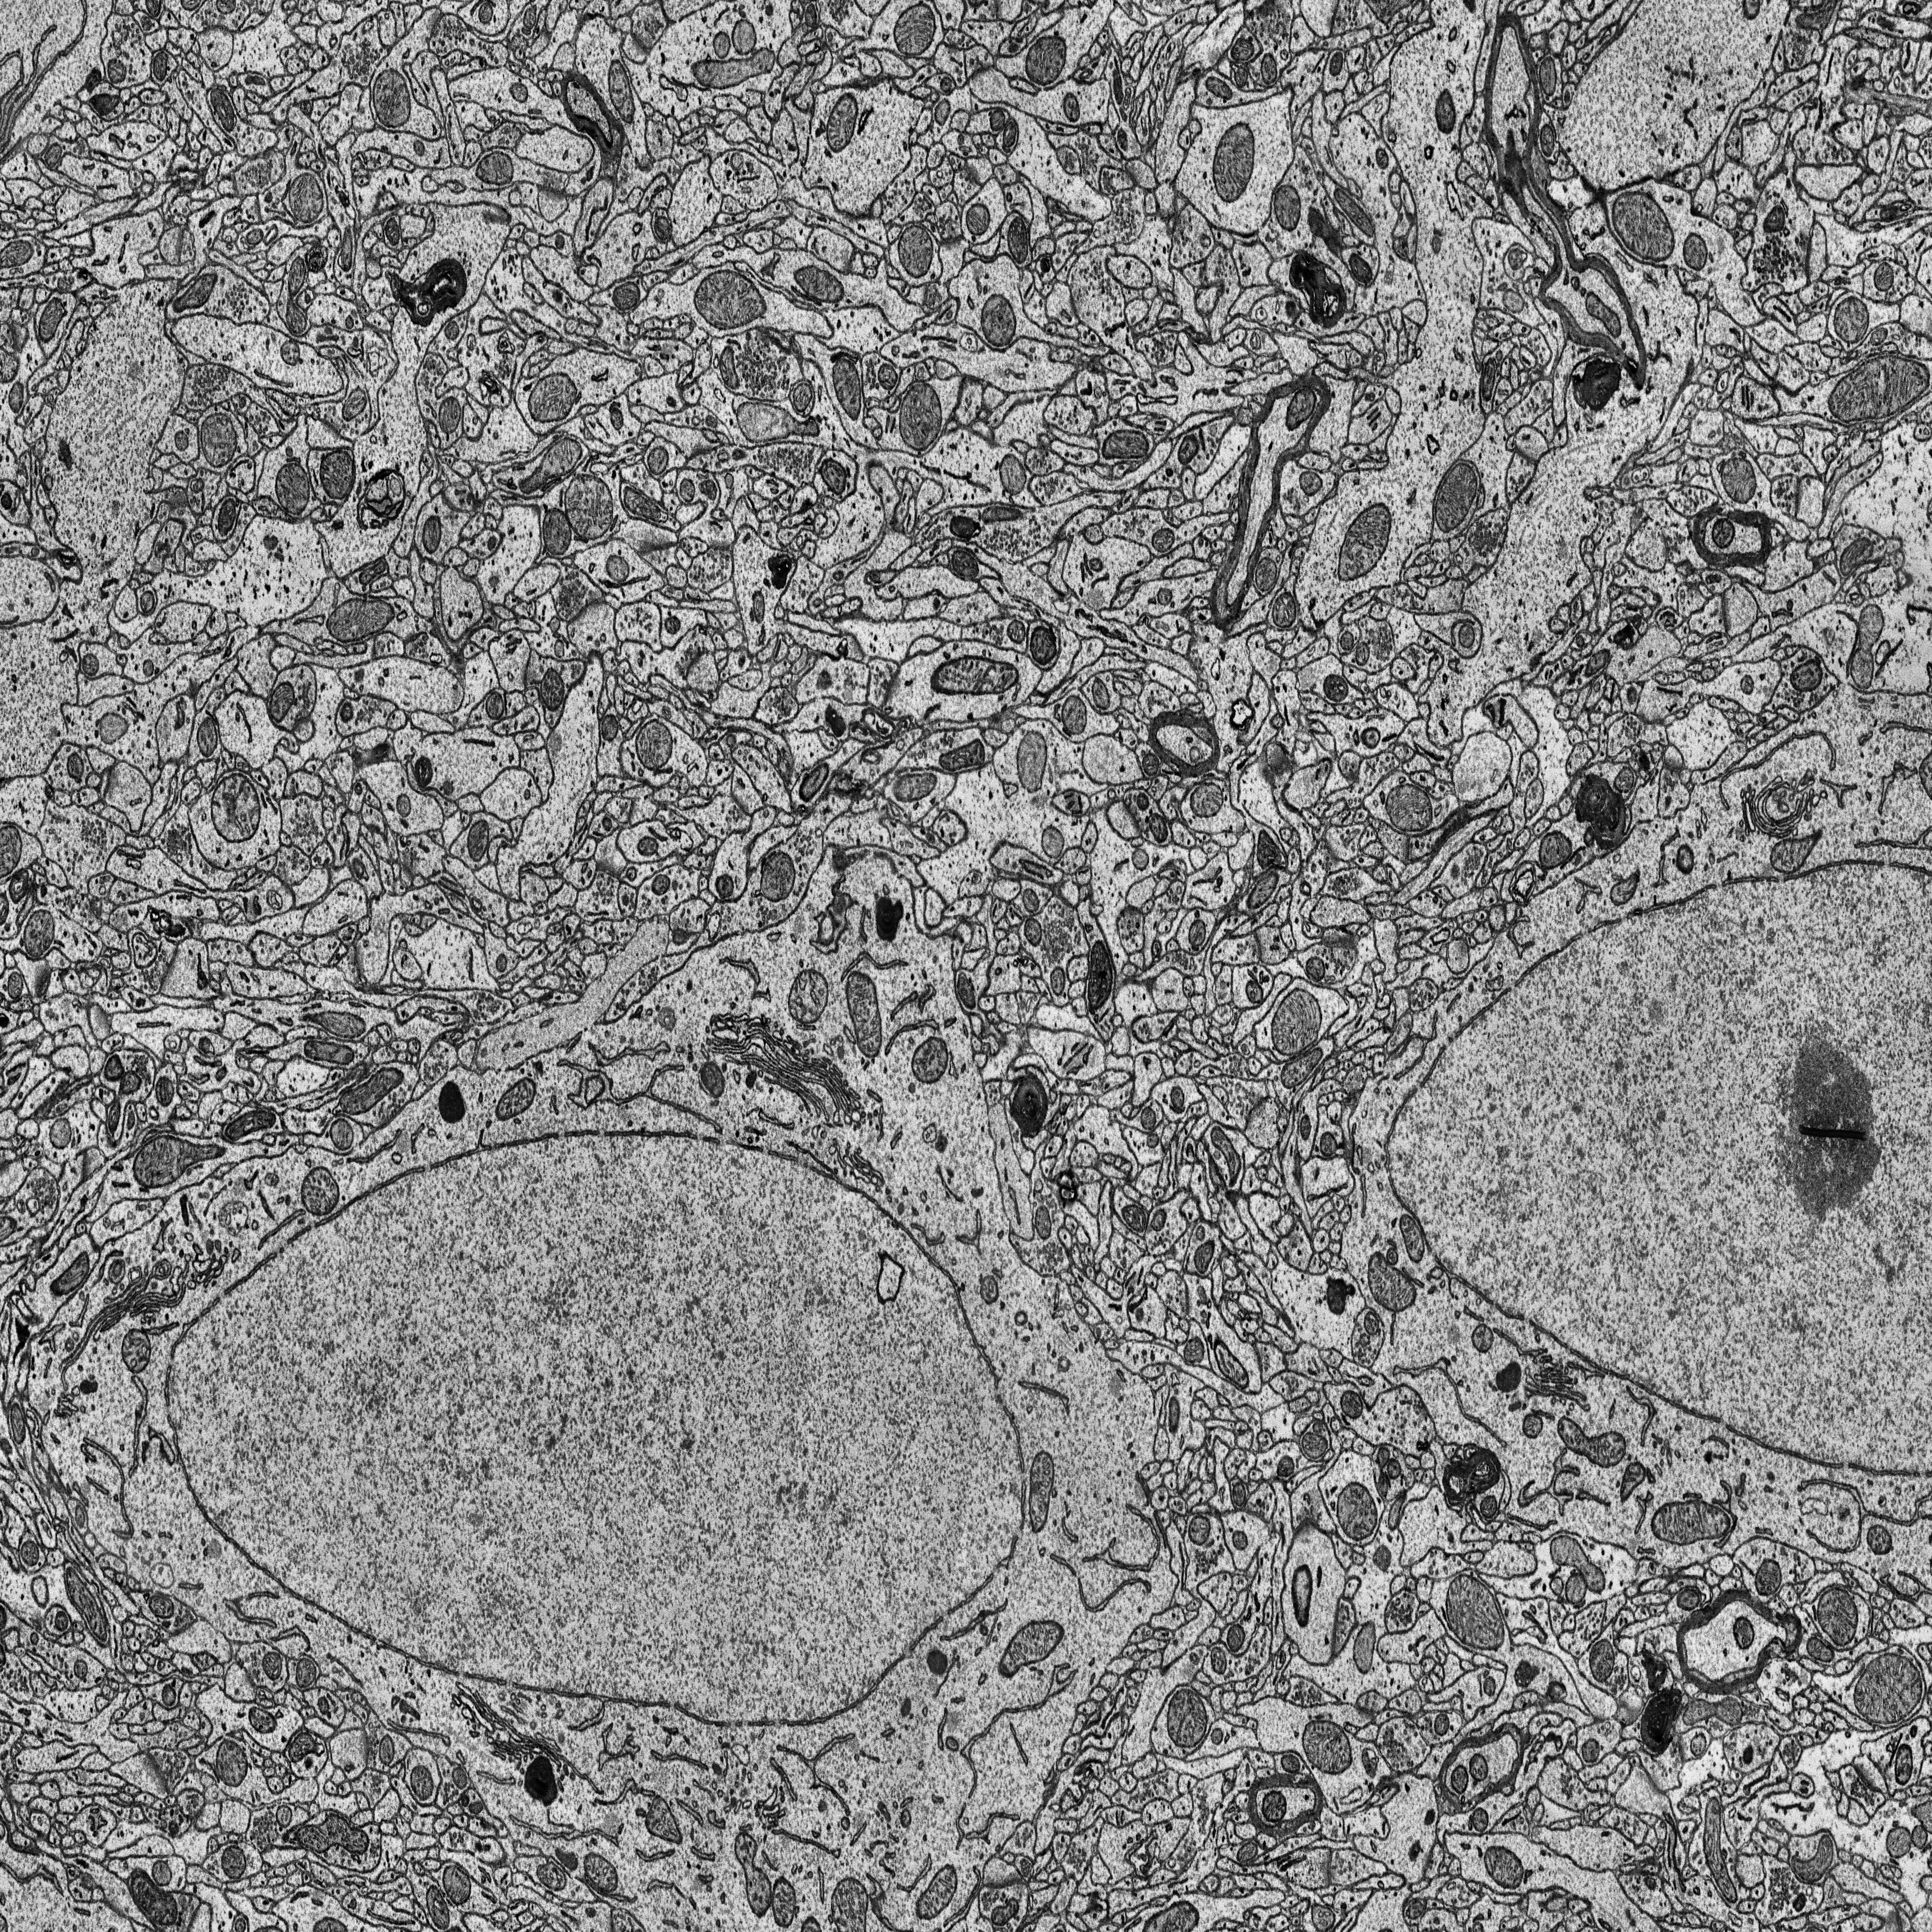
Electron microscopy slice of rat cortex tissue
Slice depth (z): 334
Mitochondria instances in slice: 367